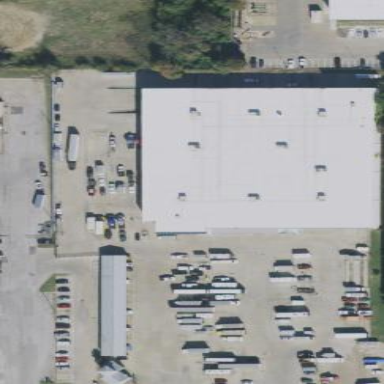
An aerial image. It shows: Warehouse building.